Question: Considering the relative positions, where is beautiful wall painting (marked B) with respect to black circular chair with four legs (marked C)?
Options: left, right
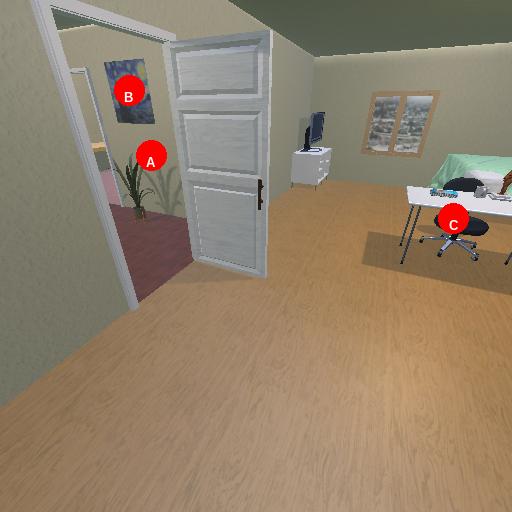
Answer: left